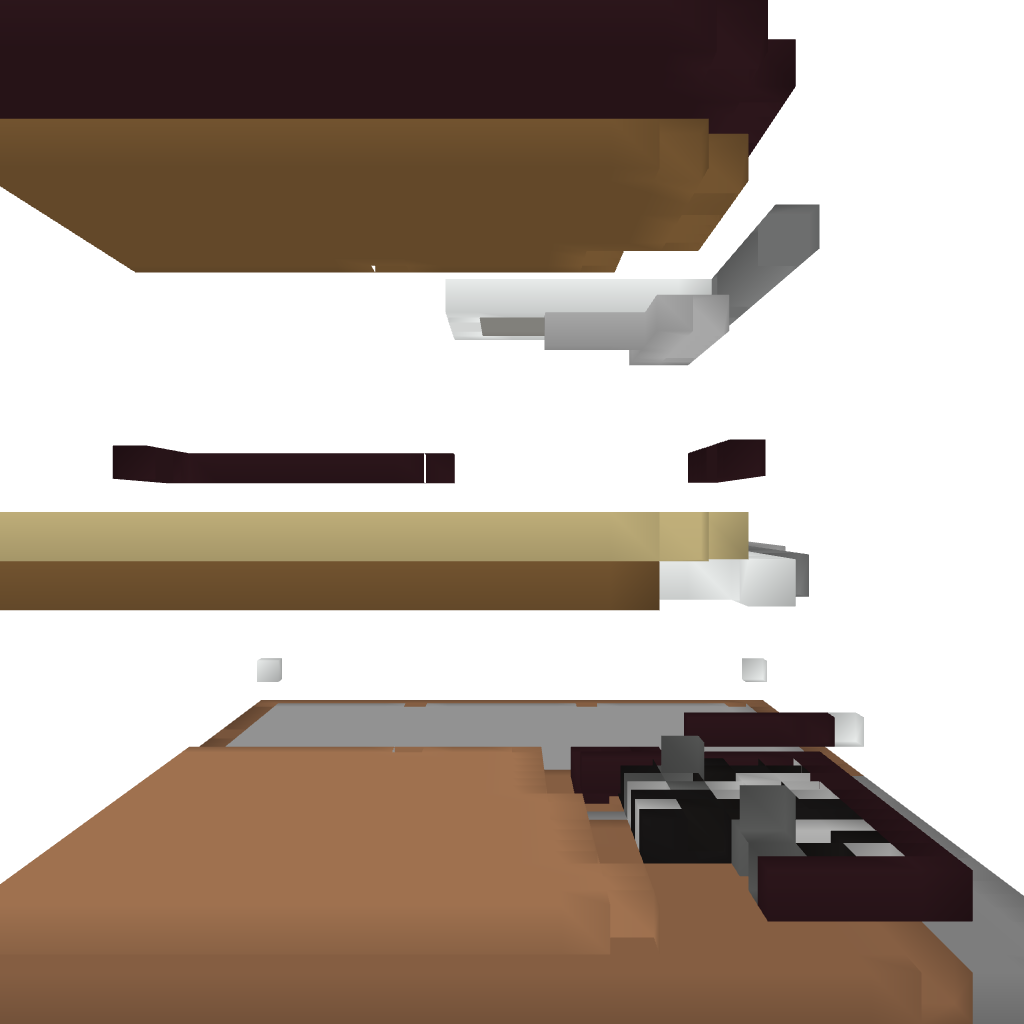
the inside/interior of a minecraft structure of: A Modern Home